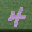
Label: 4